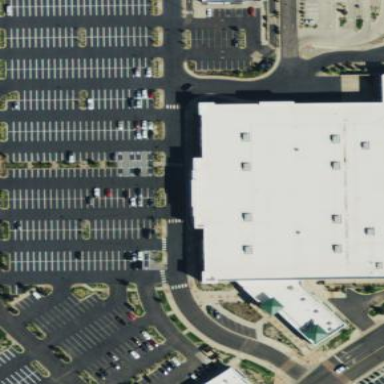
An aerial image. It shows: Department store building.